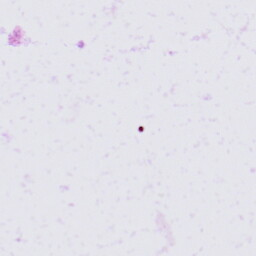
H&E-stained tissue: Skin